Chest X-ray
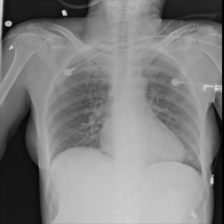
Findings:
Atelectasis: negative
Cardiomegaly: negative
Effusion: negative
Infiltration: negative
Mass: negative
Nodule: negative
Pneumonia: negative
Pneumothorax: negative
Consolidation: negative
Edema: negative
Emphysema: negative
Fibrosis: negative
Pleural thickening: negative
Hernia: negative